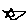
Label: star